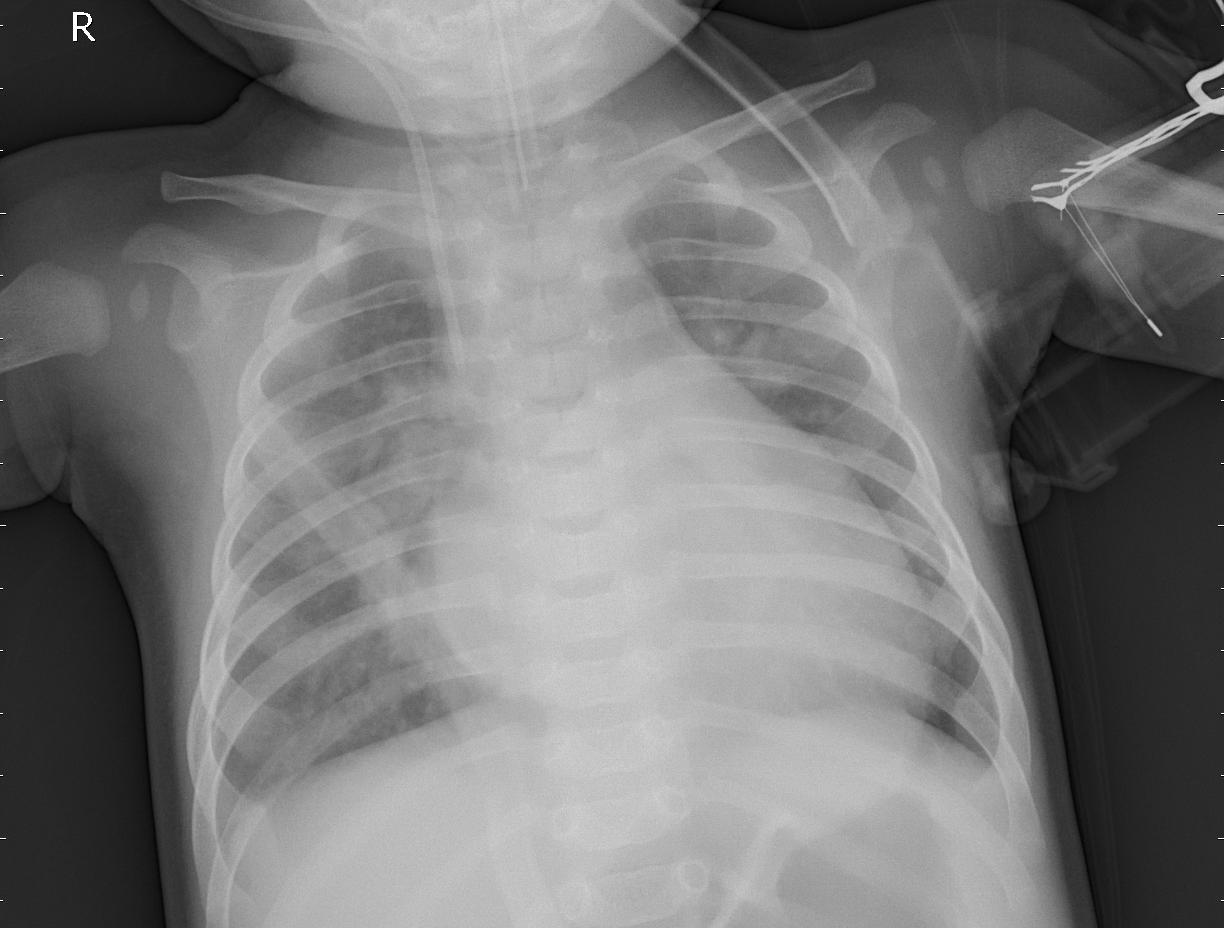
Diagnosis: PNEUMONIA